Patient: sex F, age 72
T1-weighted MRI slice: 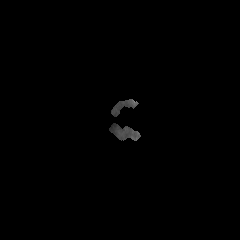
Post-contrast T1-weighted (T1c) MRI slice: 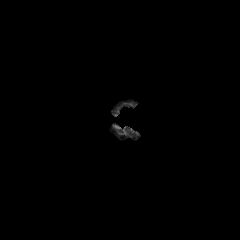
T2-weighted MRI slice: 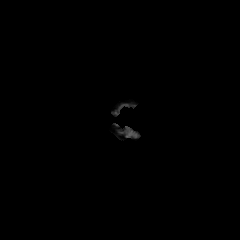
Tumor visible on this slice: no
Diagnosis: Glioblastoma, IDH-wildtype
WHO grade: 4